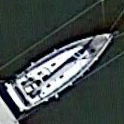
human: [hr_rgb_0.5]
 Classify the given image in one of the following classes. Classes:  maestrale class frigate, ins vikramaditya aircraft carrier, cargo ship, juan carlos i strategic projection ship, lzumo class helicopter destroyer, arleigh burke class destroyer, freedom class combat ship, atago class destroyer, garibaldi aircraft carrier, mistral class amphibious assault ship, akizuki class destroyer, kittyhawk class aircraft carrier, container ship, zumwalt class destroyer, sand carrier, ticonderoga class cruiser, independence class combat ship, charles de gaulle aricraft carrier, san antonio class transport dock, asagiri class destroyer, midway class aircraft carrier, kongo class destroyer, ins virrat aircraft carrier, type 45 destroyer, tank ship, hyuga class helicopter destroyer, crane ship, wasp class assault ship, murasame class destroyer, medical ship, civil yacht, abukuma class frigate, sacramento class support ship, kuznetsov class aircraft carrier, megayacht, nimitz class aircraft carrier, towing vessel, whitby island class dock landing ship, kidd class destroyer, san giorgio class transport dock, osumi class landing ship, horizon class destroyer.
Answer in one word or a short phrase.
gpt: Civil yacht